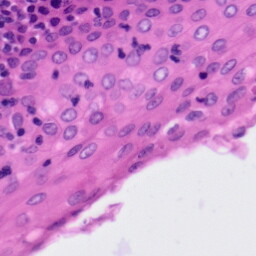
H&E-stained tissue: Tonsil